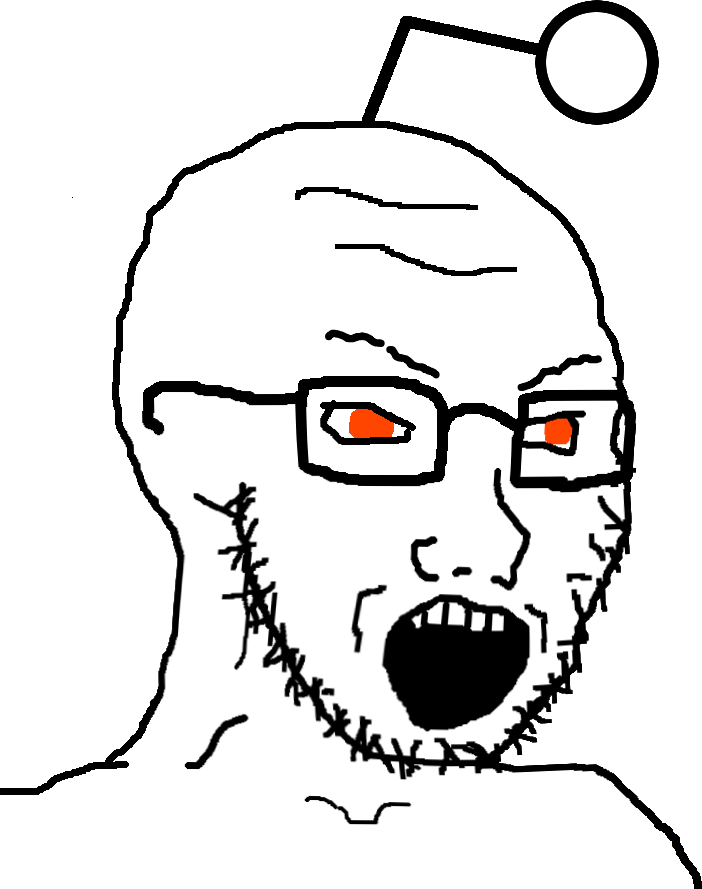
Label: 5_Soyjak